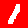
Digit: 1